Field crop: tomato
Growth stage: 1
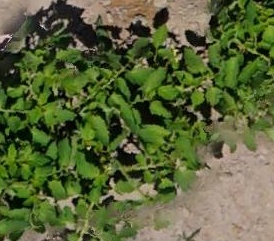
Species: tomato